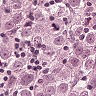
Metastatic tissue present: yes